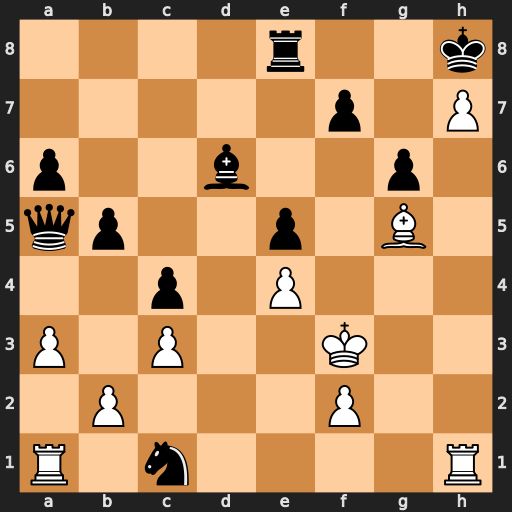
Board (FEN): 4r2k/5p1P/p2b2p1/qp2p1B1/2p1P3/P1P2K2/1P3P2/R1n4R
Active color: w
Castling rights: -
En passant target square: -
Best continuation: Bf6#